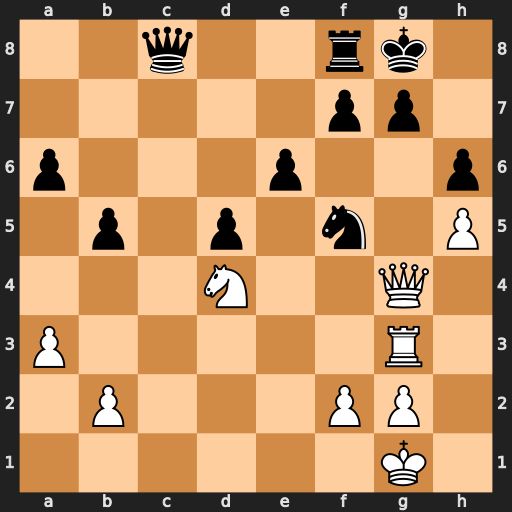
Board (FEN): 2q2rk1/5pp1/p3p2p/1p1p1n1P/3N2Q1/P5R1/1P3PP1/6K1
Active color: w
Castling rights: -
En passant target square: -
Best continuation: Nxf5 Qc1+ Kh2